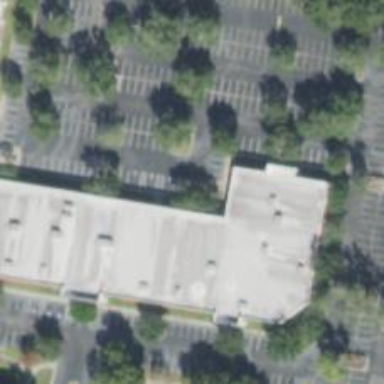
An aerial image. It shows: Parking space.